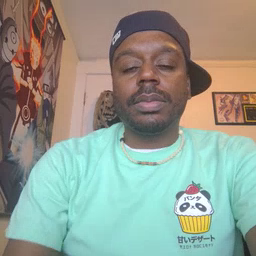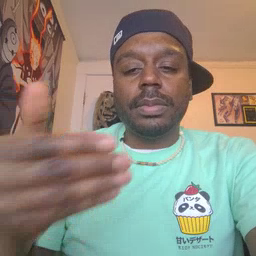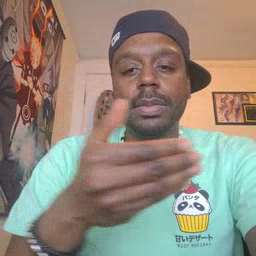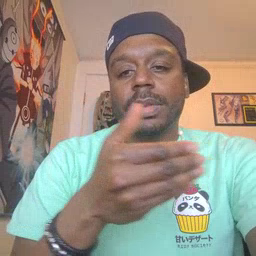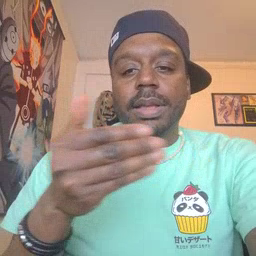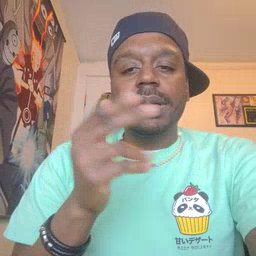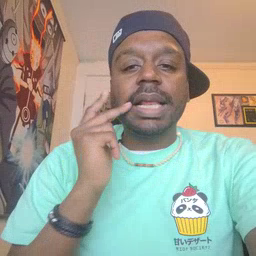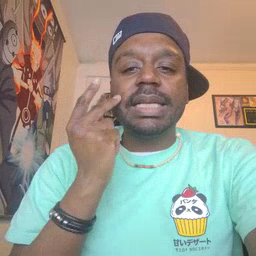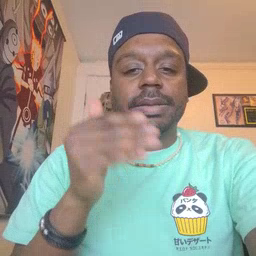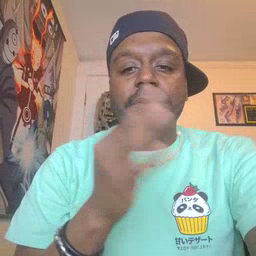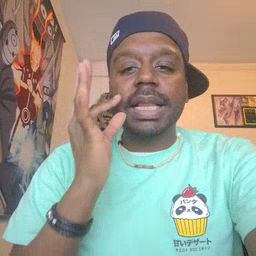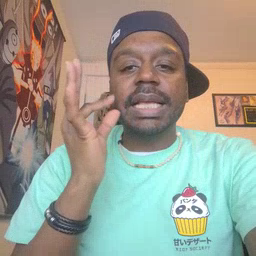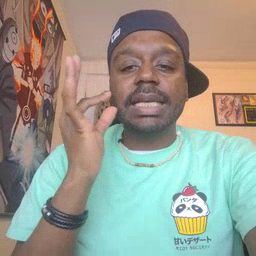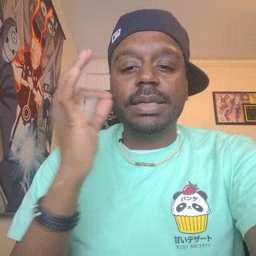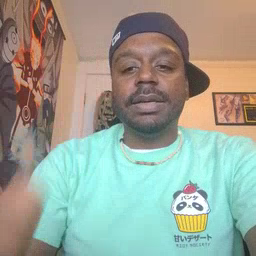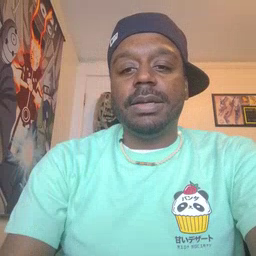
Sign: kitty